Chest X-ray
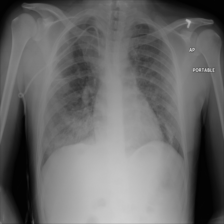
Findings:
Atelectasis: negative
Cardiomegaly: negative
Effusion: negative
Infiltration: positive
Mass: negative
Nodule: negative
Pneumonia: negative
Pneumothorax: negative
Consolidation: negative
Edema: negative
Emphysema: negative
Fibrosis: negative
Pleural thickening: negative
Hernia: negative